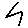
Label: zigzag